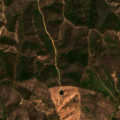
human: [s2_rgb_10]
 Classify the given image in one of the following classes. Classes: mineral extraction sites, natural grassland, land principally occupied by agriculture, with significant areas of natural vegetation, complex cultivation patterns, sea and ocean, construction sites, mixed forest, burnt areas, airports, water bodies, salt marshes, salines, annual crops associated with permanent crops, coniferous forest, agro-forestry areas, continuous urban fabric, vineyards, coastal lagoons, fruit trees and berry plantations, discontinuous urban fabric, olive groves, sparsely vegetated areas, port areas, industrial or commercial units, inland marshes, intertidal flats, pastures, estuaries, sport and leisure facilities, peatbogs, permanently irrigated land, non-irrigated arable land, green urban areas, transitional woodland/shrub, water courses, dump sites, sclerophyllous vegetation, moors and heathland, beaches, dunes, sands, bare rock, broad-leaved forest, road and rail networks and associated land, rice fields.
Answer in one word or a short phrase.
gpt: broad-leaved forest, transitional woodland/shrub